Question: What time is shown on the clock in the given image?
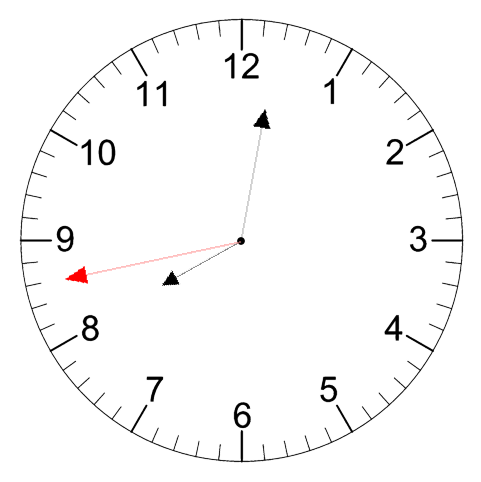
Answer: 08:01:43